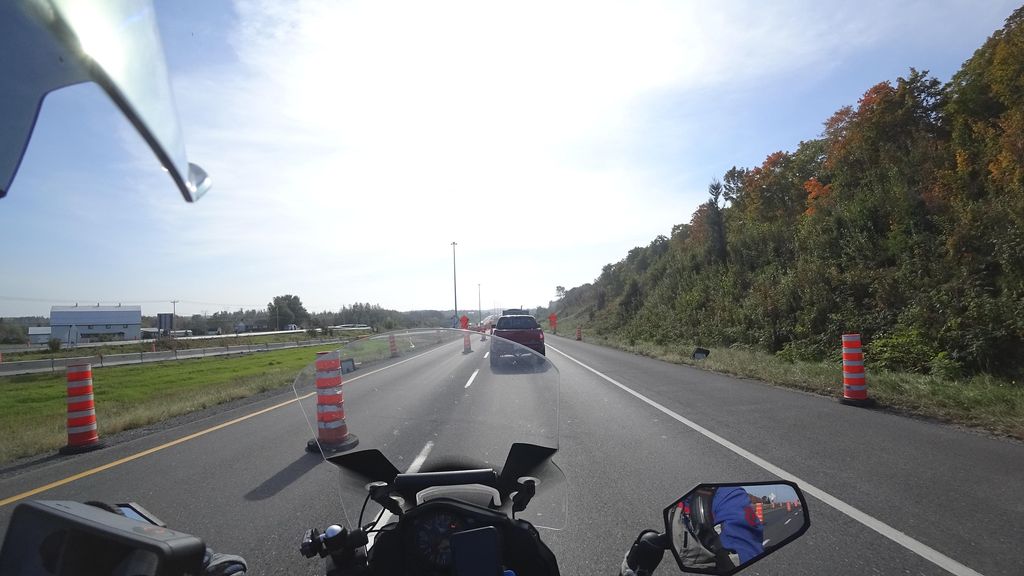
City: quebec_city